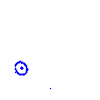
Particle: proton